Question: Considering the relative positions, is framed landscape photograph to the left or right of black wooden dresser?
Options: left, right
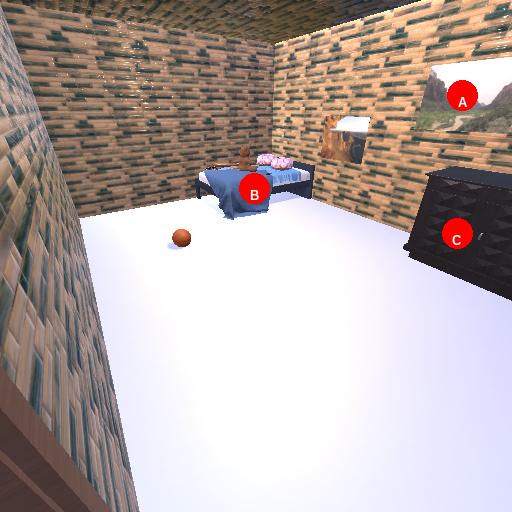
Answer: left